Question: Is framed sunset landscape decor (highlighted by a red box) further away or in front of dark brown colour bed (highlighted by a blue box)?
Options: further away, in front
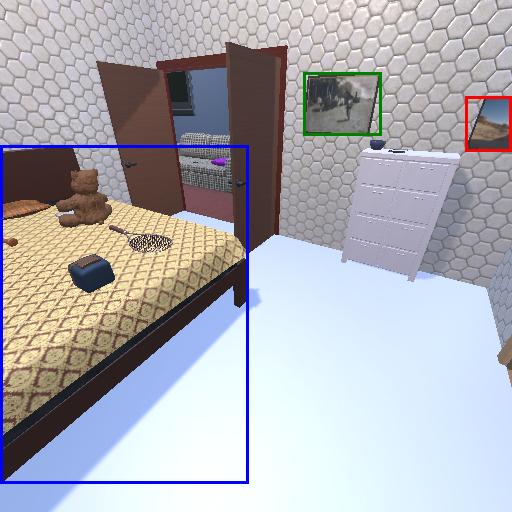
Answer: further away